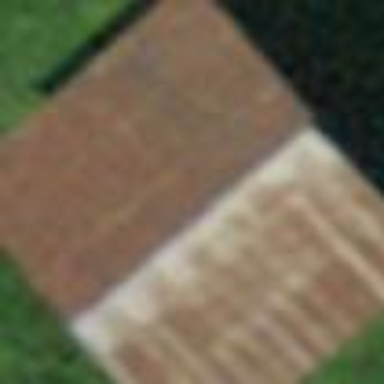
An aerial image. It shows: Rural barn.